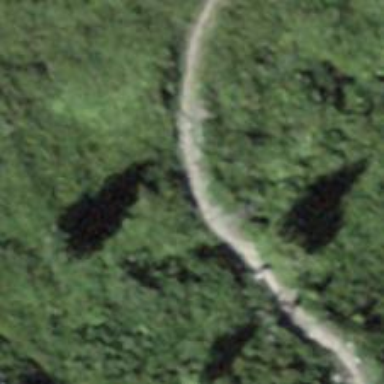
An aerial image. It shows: Path.